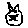
Label: cat